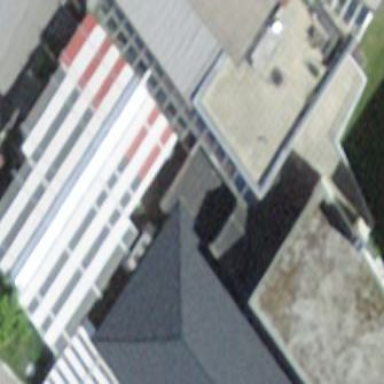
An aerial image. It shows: Building that houses restaurant.